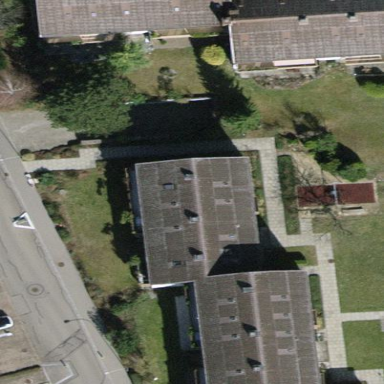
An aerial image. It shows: Building with tiled roof.